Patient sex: M
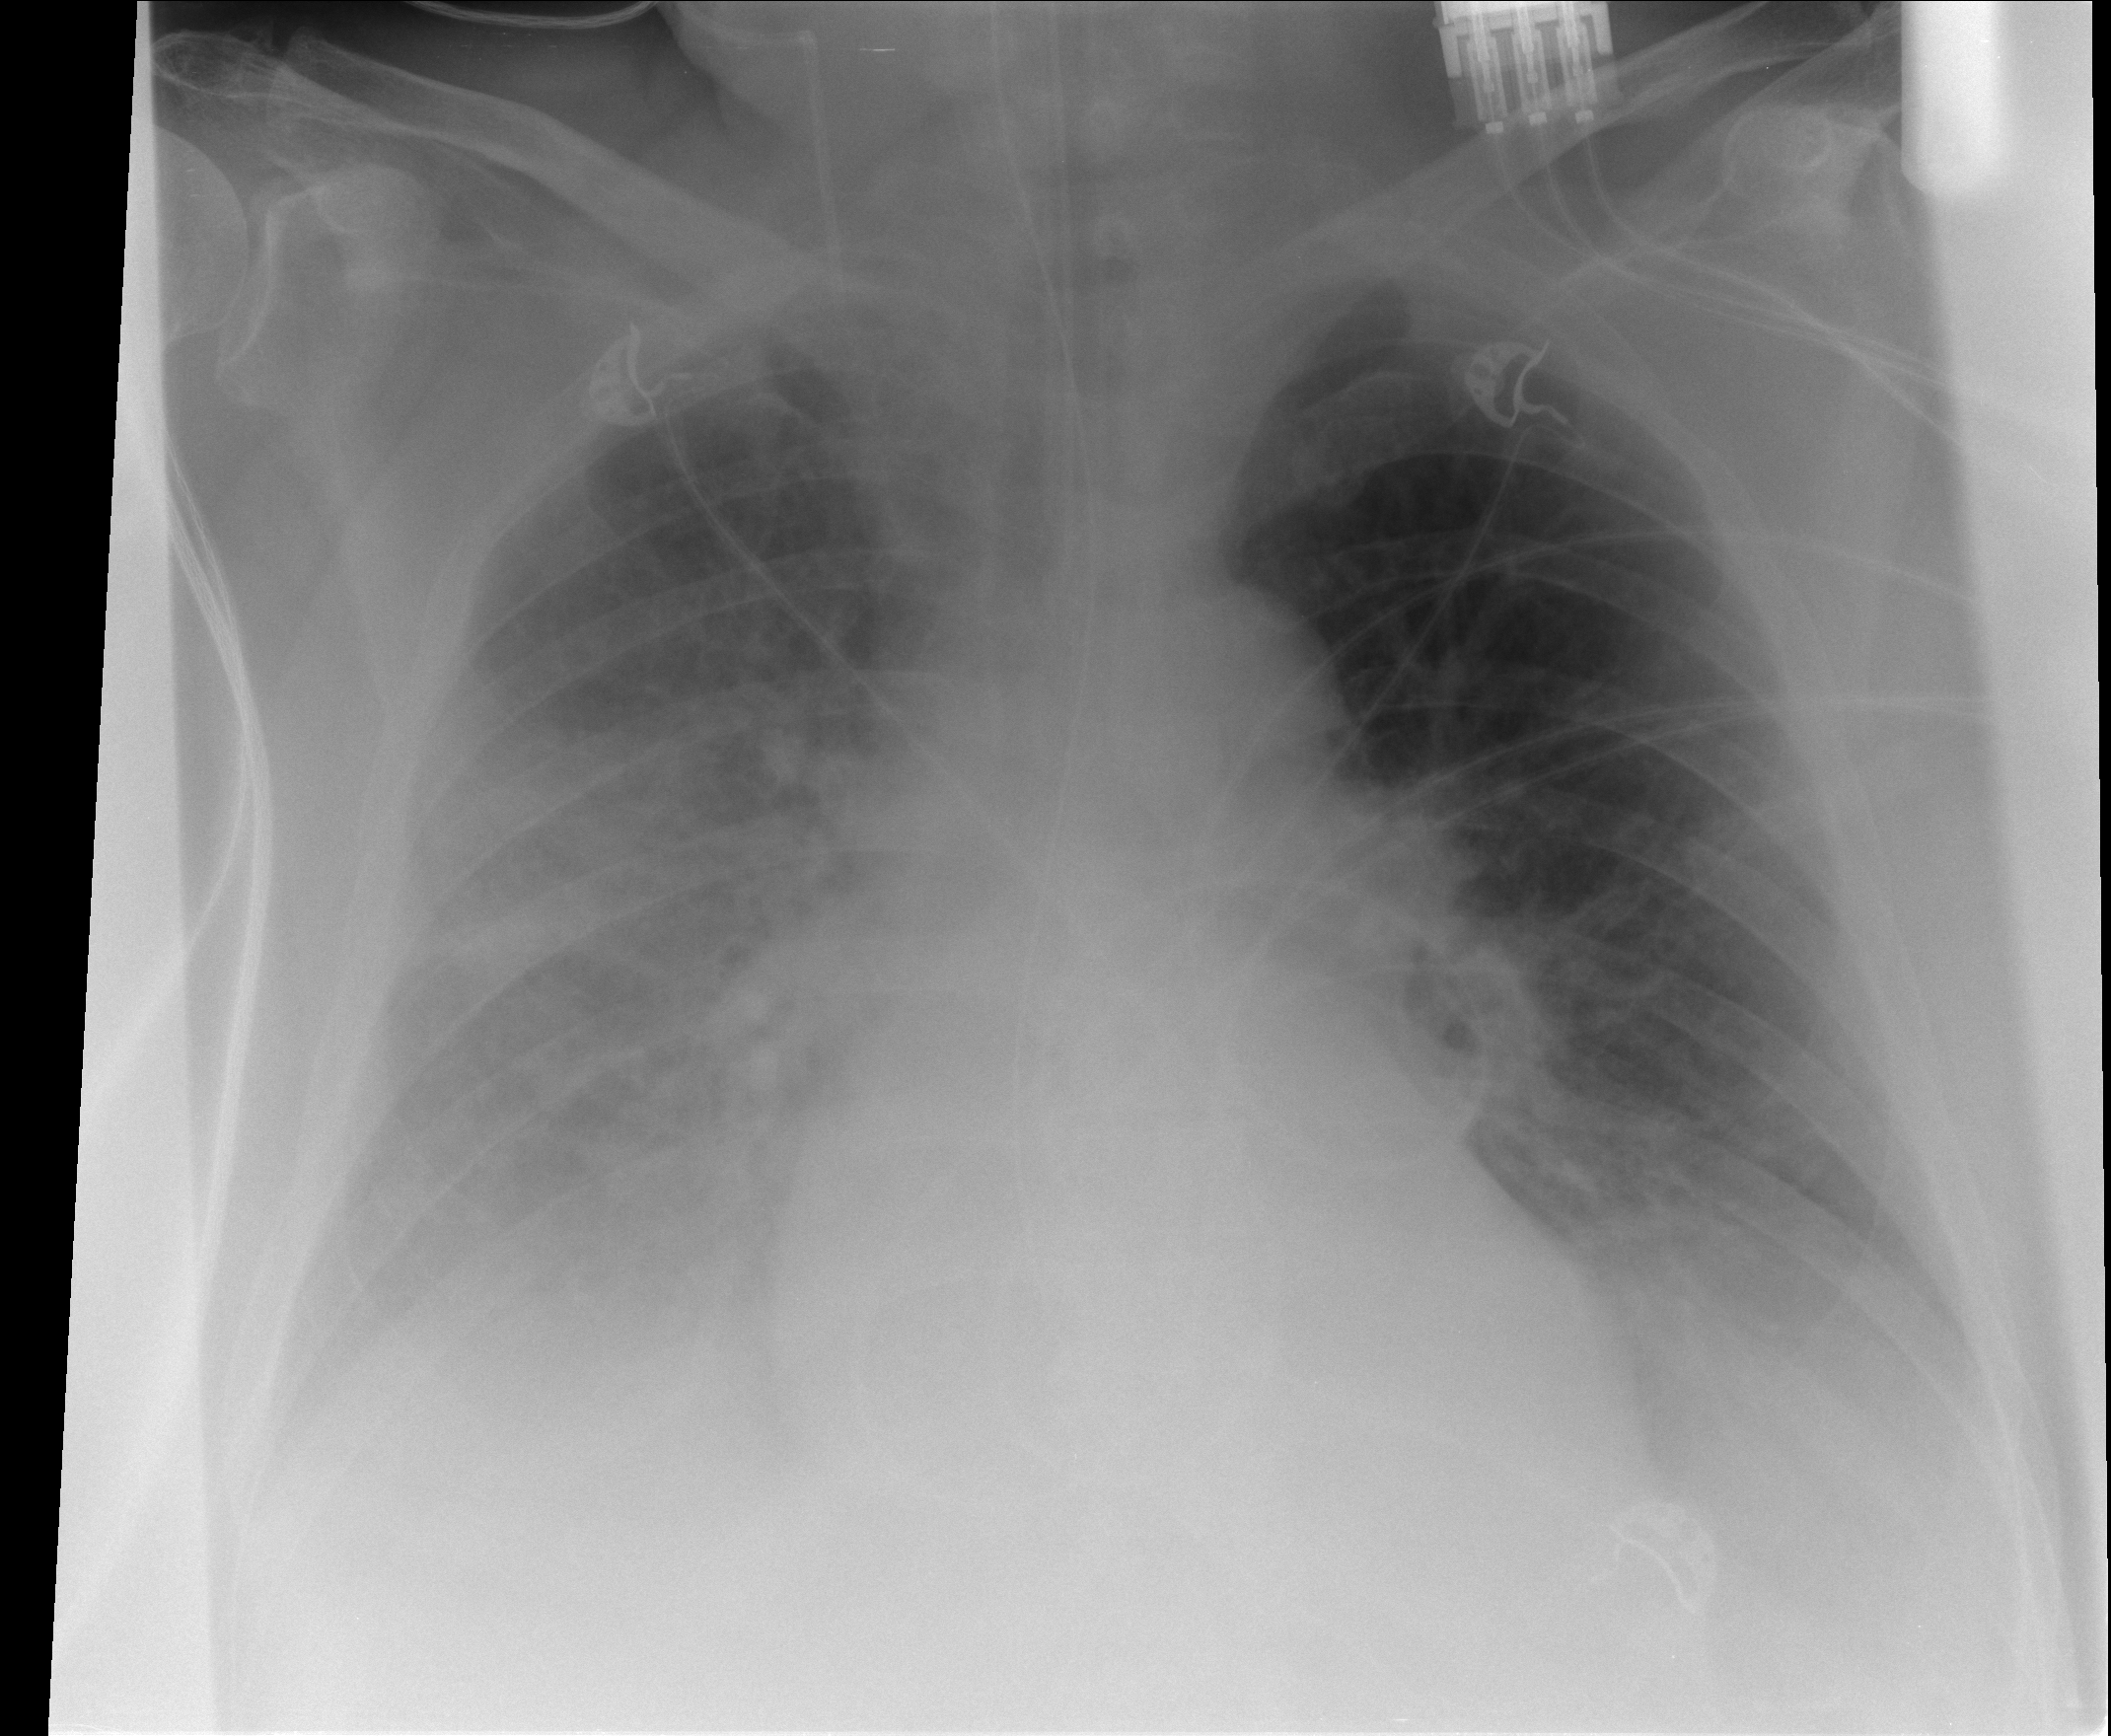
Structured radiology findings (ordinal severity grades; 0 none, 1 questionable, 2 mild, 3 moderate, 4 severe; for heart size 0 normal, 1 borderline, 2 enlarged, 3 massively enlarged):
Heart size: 2
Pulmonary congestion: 3
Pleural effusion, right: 3
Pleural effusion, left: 2
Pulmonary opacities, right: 3
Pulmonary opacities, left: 1
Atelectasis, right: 2
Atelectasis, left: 2